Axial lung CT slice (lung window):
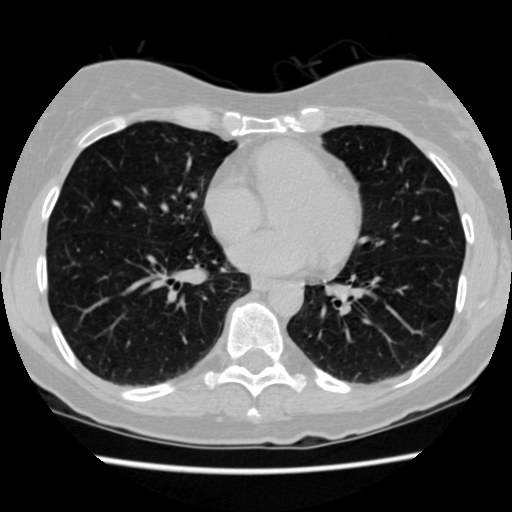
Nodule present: no